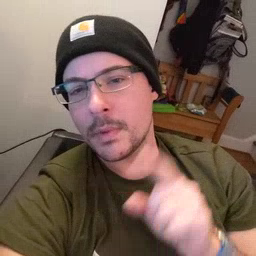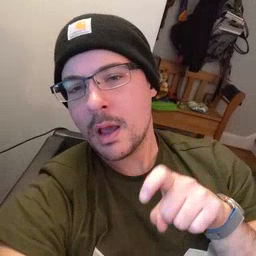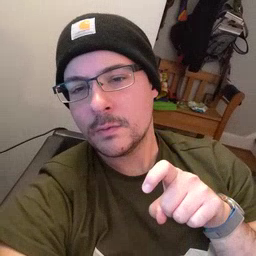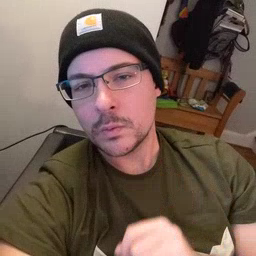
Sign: haveto